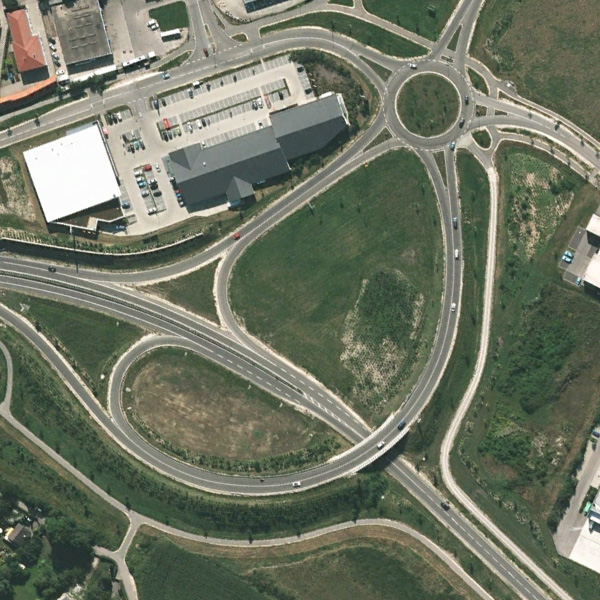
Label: Viaduct